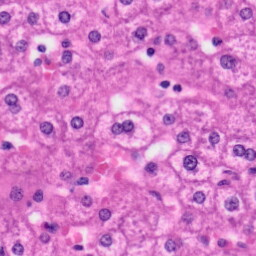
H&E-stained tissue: Liver